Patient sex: M
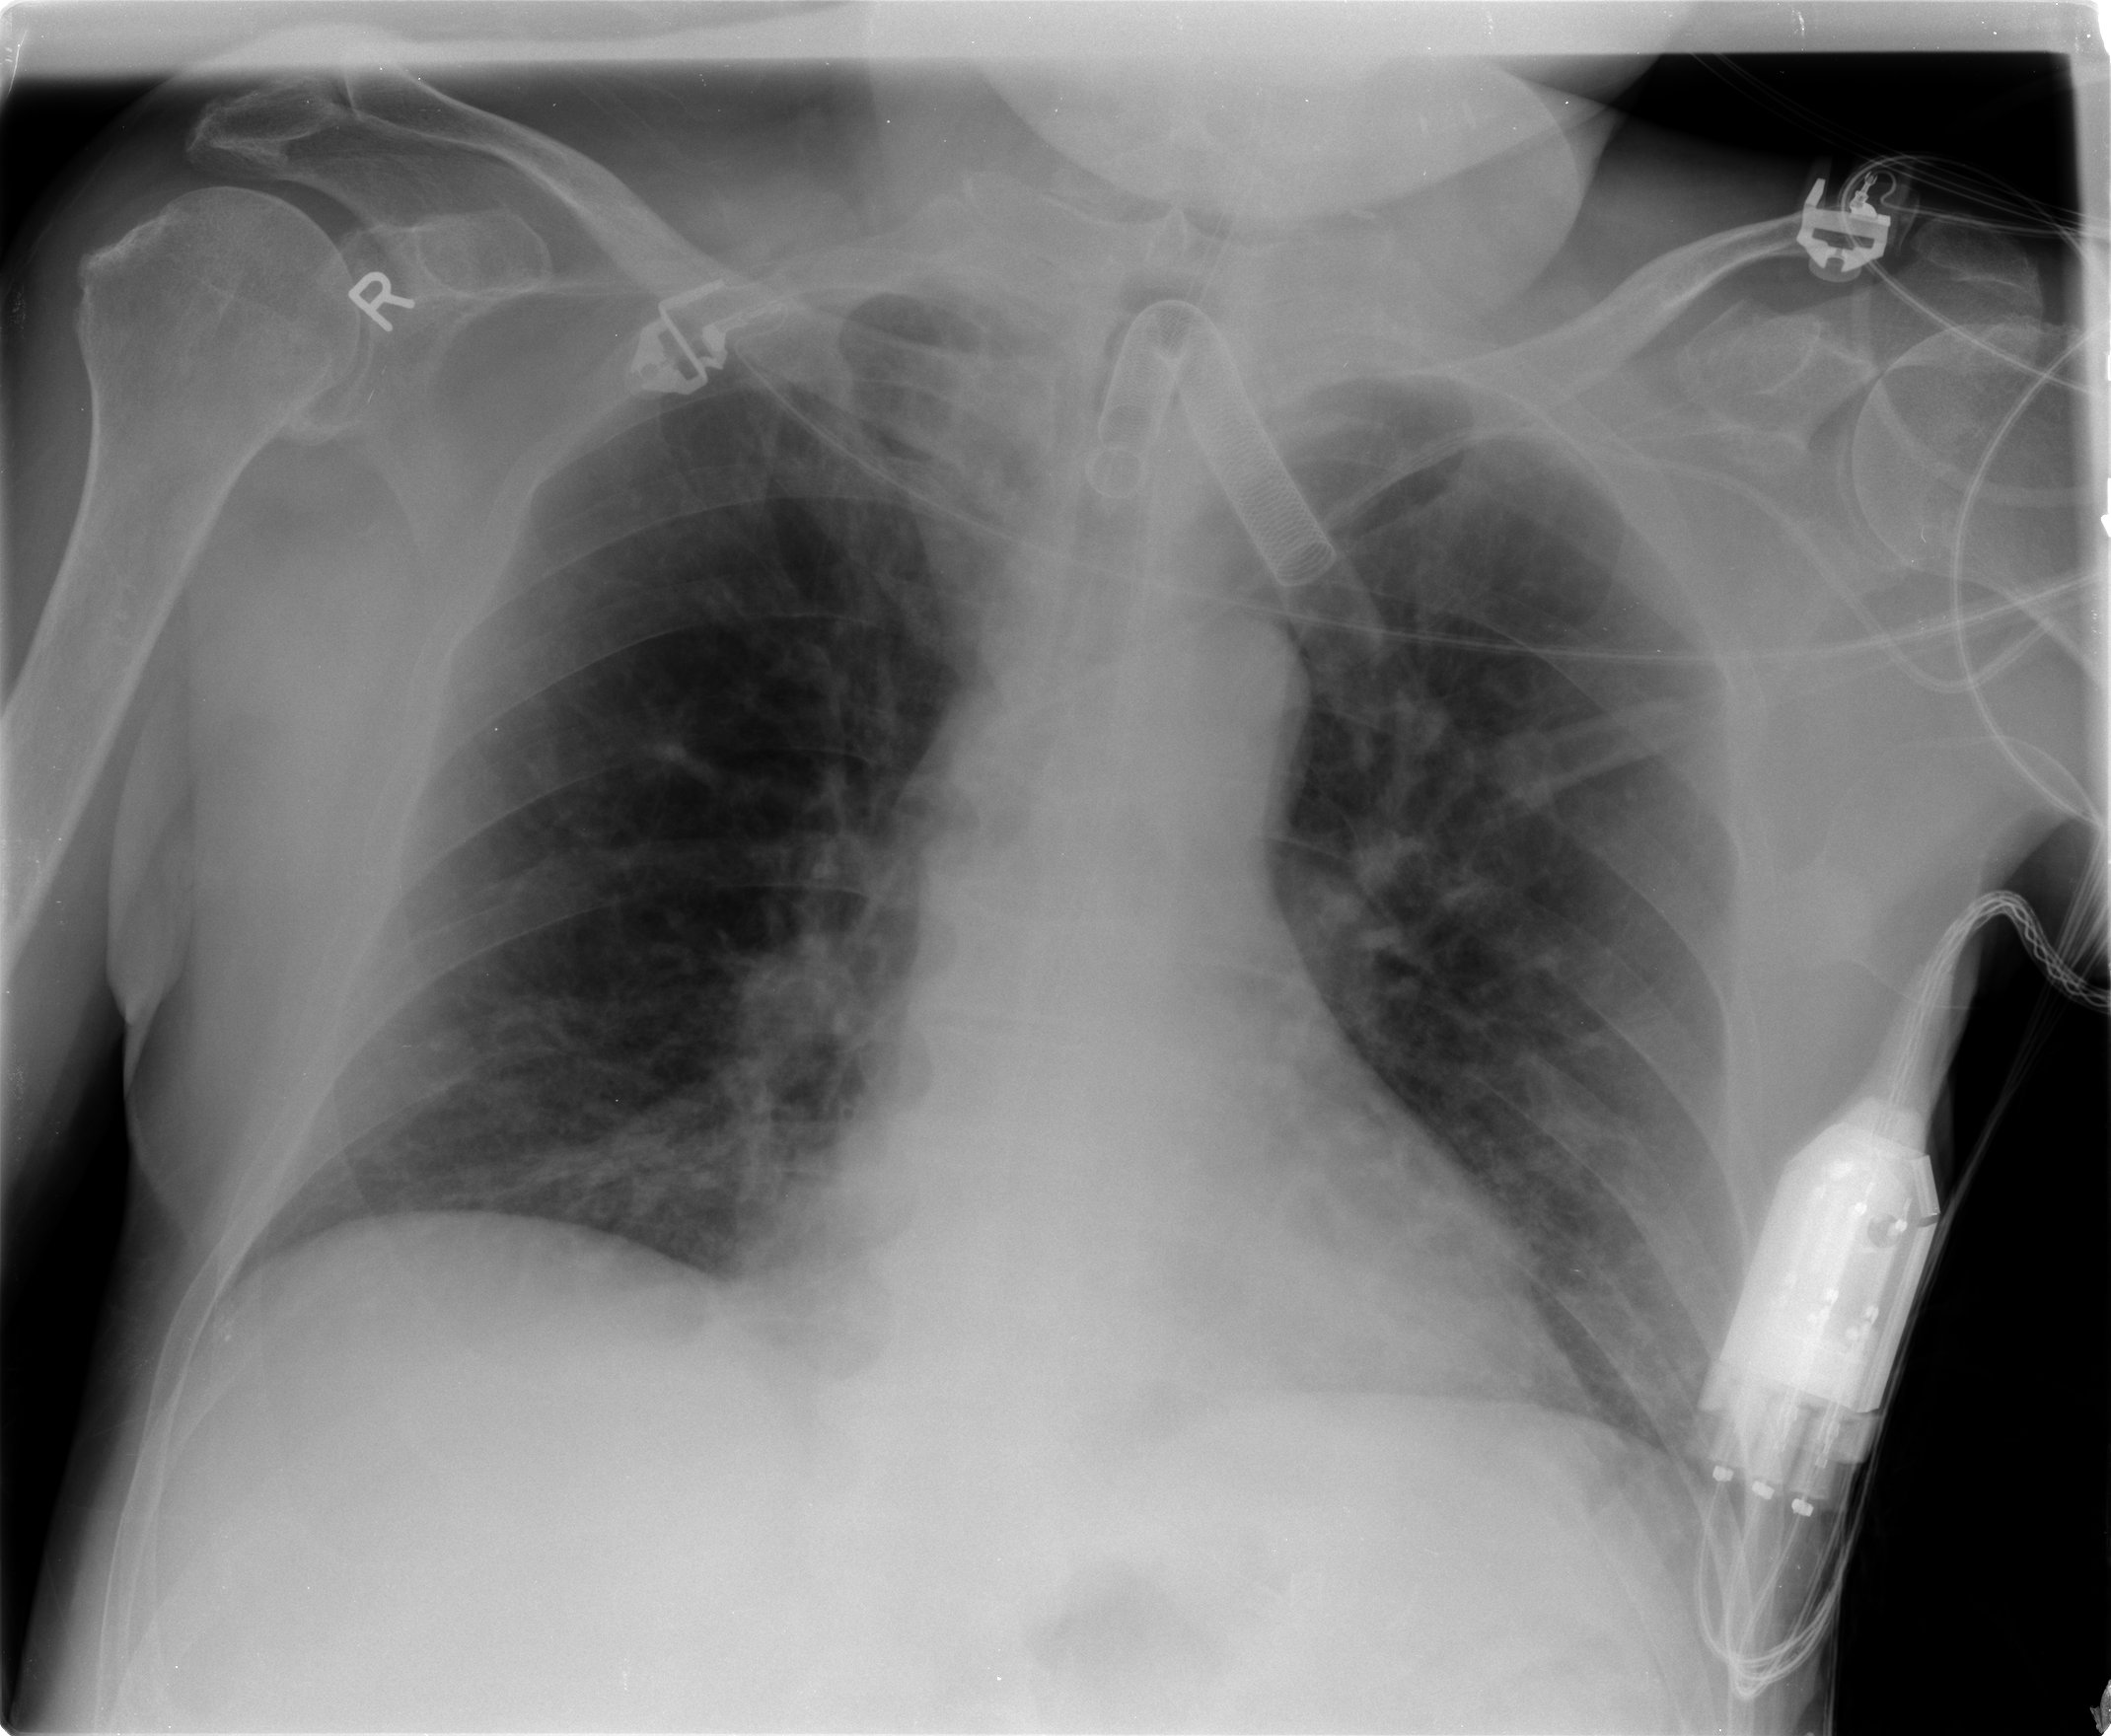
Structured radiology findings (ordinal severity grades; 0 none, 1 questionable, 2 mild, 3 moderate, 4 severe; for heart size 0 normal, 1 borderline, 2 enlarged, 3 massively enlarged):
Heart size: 0
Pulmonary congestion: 2
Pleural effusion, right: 0
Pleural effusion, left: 0
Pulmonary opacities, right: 0
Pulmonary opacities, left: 0
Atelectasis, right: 2
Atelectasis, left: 2